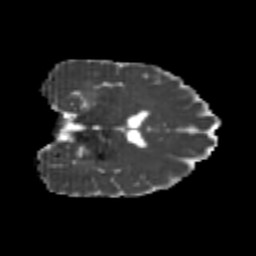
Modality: MD
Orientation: coronal
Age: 25
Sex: female
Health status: healthy
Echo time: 0.074 s